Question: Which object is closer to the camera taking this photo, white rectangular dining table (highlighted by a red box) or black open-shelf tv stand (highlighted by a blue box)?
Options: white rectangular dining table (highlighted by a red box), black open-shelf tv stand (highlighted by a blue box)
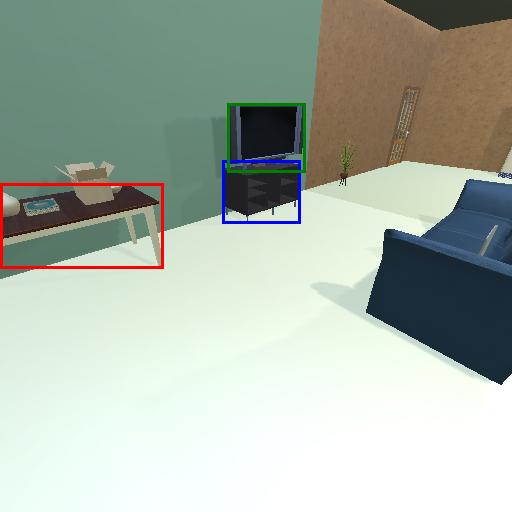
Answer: white rectangular dining table (highlighted by a red box)